Question: I have read all the entries of questions like this but I didn't find anything that could help, this is my polygon to fill the right side of the curve and I can't see the error, there is a blank space but I gave the parameters to the polygon to paint that zone, it should be traveling the x axis form the max to mu2, the other polygon is doing what it should, thanks.
NEW: When I use a value like 7 or 6.4 for mu2 it works well so this make me think about a precision problem of polygon
'''
polygon(c(xDMedia[xDMedia>=mu2], max(xDMedia), mu2), c(yDMedia[xDMedia>=mu2], 0, 0), col="limegreen")
'''

My xDMedia, yDmedia and mu2
> dput(xDMedia, file="")
c(0, 0.1, 0.2, 0.3, 0.4, 0.5, 0.6, 0.7, 0.8, 0.9, 1, 1.1, 1.2,
1.3, 1.4, 1.5, 1.6, 1.7, 1.8, 1.9, 2, 2.1, 2.2, 2.3, 2.4, 2.5,
2.6, 2.7, 2.8, 2.9, 3, 3.1, 3.2, 3.3, 3.4, 3.5, 3.6, 3.7, 3.8,
3.9, 4, 4.1, 4.2, 4.3, 4.4, 4.5, 4.6, 4.7, 4.8, 4.9, 5, 5.1,
5.2, 5.3, 5.4, 5.5, 5.6, 5.7, 5.8, 5.9, 6, 6.1, 6.2, 6.3, 6.4,
6.5, 6.6, 6.7, 6.8, 6.9, 7, 7.1, 7.2, 7.3, 7.4, 7.5, 7.6, 7.7,
7.8, 7.9, 8, 8.1, 8.2, 8.3, 8.4, 8.5, 8.6, 8.7, 8.8, 8.9, 9,
9.1, 9.2, 9.3, 9.4, 9.5, 9.6, 9.7, 9.8, 9.9, 10, 10.1, 10.2,
10.3, 10.4, 10.5, 10.6, 10.7, 10.8, 10.9, 11, 11.1, 11.2, 11.3,
11.4, 11.5, 11.6, 11.7, 11.8, 11.9, 12, 12.1, 12.2, 12.3, 12.4,
12.5)
> dput(yDMedia, file="")
c(2.91071142910227e-82, 1.10926411127833e-79, 3.84243474140259e-77,
1.20980051630087e-74, 3.46223671717269e-72, 9.00607329524449e-70,
2.12936407901061e-67, 4.57614837111116e-65, 8.93893949294461e-63,
1.58711218236391e-60, 2.56132671885352e-58, 3.75714591310782e-56,
5.00941337026839e-54, 6.07087661775062e-52, 6.68731328774676e-50,
6.69557161598033e-48, 6.09339563028007e-46, 5.04042110123589e-44,
3.7897450322893e-42, 2.58993515548028e-40, 1.60880540328268e-38,
9.08351355772525e-37, 4.66165306005012e-35, 2.17451173157962e-33,
9.21975305268927e-32, 3.5531418805206e-30, 1.24463364754488e-28,
3.96283739528478e-27, 1.14685019991037e-25, 3.01677460646759e-24,
7.21298053131184e-23, 1.56755354046466e-21, 3.09646184992561e-20,
5.55961619165646e-19, 9.07318185517198e-18, 1.34589180012959e-16,
1.8146647614828e-15, 2.22391606249654e-14, 2.47728574960278e-13,
2.50824262698434e-12, 2.30833433393913e-11, 1.93091699634494e-10,
1.46812903059323e-09, 1.01461335532865e-08, 6.37342162948102e-08,
3.63898656538713e-07, 1.8885304066174e-06, 8.9084723863252e-06,
3.81960296432222e-05, 0.000148856886959275, 0.00052729708451961,
0.00169776483839989, 0.00496861592212148, 0.0132168830055172,
0.0319564399623262, 0.0702301287836083, 0.14028920849758, 0.254718678090965,
0.420371289102378, 0.63058121346906, 0.859774848703654, 1.06552629564871,
1.20027105919226, 1.22893871027206, 1.14371242981923, 0.967473737806807,
0.743870362549812, 0.519865567780754, 0.33023308285217, 0.190671521012533,
0.100066062307262, 0.0477335260360562, 0.0206964543500554, 0.00815650506750984,
0.0029217832690901, 0.000951322158217698, 0.00028154184618683,
7.57345453989195e-05, 1.85174345667749e-05, 4.11531744879845e-06,
8.31307294951317e-07, 1.52635505251474e-07, 2.5473303660636e-08,
3.86412088085459e-09, 5.32784844177531e-10, 6.67711333042491e-11,
7.60608824926594e-12, 7.87534701653917e-13, 7.41163060617022e-14,
6.34006280001235e-15, 4.92957048177859e-16, 3.48385706239622e-17,
2.23793414794791e-18, 1.30668229024679e-19, 6.93471207393019e-21,
3.34520386719062e-22, 1.46673776221262e-23, 5.84545179743867e-25,
2.11748050656072e-26, 6.97198566229517e-28, 2.08655230915465e-29,
5.67593999266055e-31, 1.40340183798832e-32, 3.15400235795335e-34,
6.44284544657156e-36, 1.19626980345074e-37, 2.01890690885152e-39,
3.09698552296497e-41, 4.31815058576688e-43, 5.47257999378072e-45,
6.30408674809515e-47, 6.60066922802799e-49, 6.28187783543625e-51,
5.43408878423434e-53, 4.27267343345645e-55, 3.05357364022831e-57,
1.9835941674145e-59, 1.17120515263888e-61, 6.28563058264317e-64,
3.06619985732502e-66, 1.35952685926749e-68, 5.47912050418579e-71,
2.00710290379337e-73, 6.68288754930985e-76, 2.0225273108125e-78,
5.56365719526309e-81)
> dput(mu2, file="")
6.90904630446145
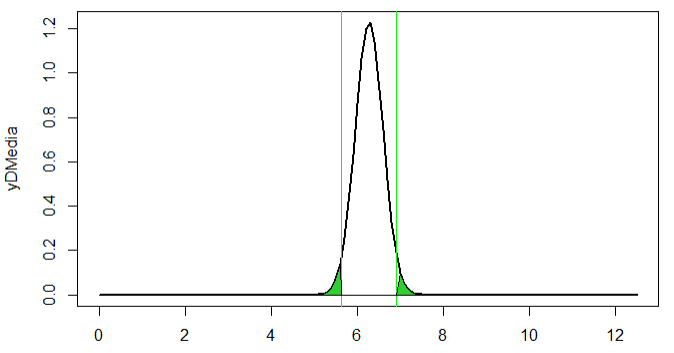
Answer: This occurs because a precision error of the polygon function or because the number of points that define the distribution line, the solution is to round it:
'''
mu2<-round(mu2, 1)
'''